Question: I setup Visual Studio Express and PhoneGap 1.4.1 for WP7.
I am able to run the sample template so I starting to move my app code from Eclipse/Android to the VSE www folder. The JQ/JQM doesn't seems to load. So to troubleshoot, I create a new project and put a alert("hello"); inside function onDeviceReady() and the alert dialog did not show.
What is wrong here?!

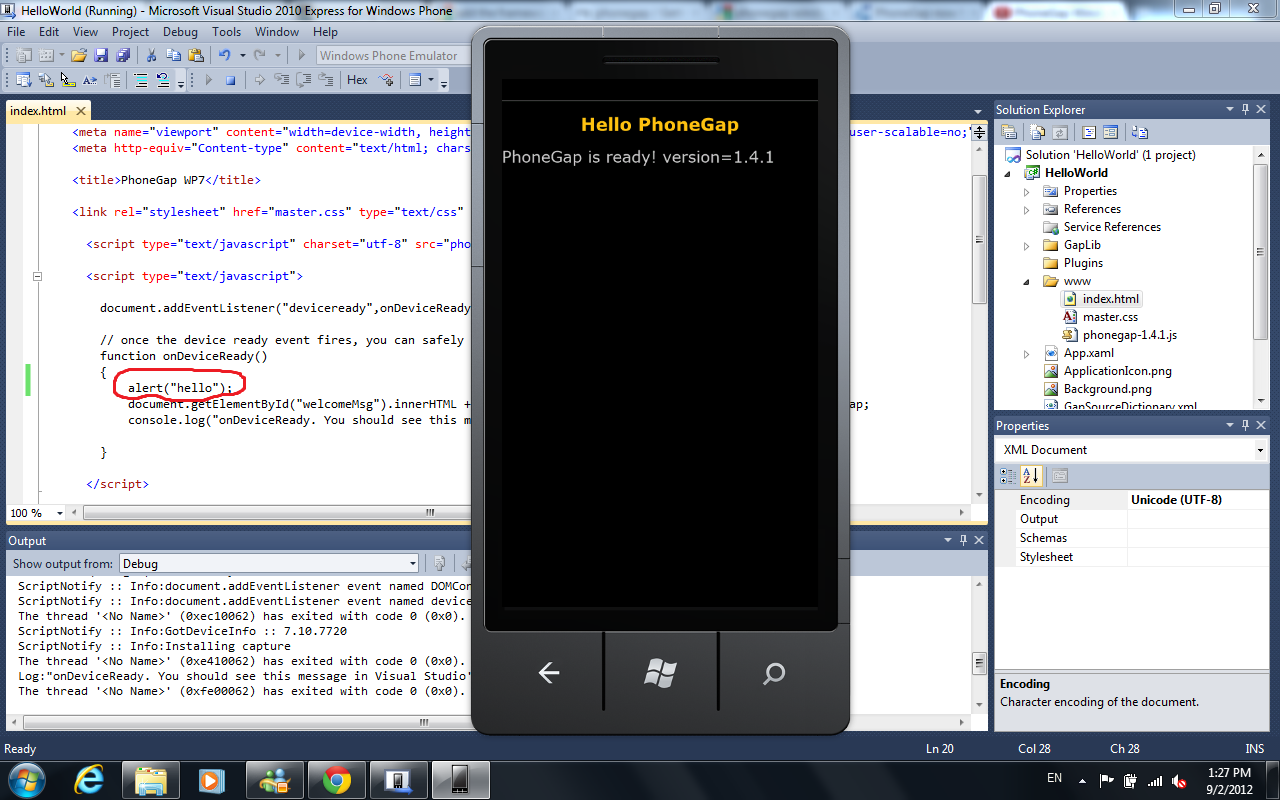
Answer: Ah I see. WP7 (and iPhone) are stricter than Android and need a Alert Callback for it to work
Try the following:
'''
function alertDismissed() {
// do something or nothing
}
function showAlert() {
navigator.notification.alert(
'The Message!',
alertDismissed,
'The Title',
'ButtonName'
);
}
<body>
<p><a href="#" onclick="showAlert(); return false;">Show Alert</a></p>
</body>
'''